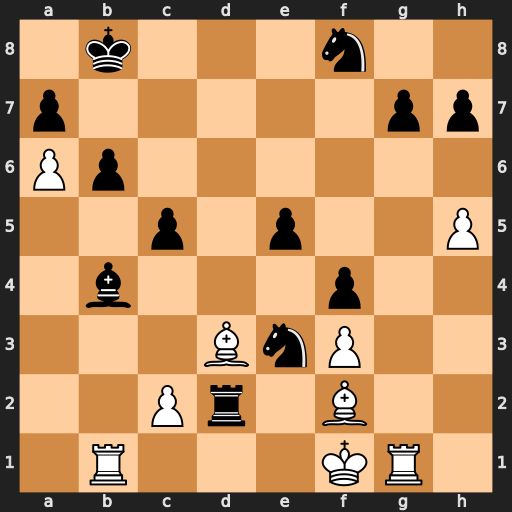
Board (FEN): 1k3n2/p5pp/Pp6/2p1p2P/1b3p2/3BnP2/2Pr1B2/1R3KR1
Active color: w
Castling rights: -
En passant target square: -
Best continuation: Bxe3 fxe3 Rxg7